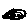
Label: car